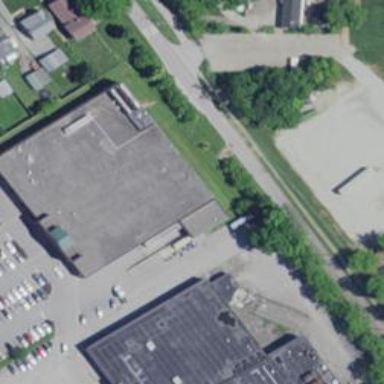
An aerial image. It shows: Supermarket building.